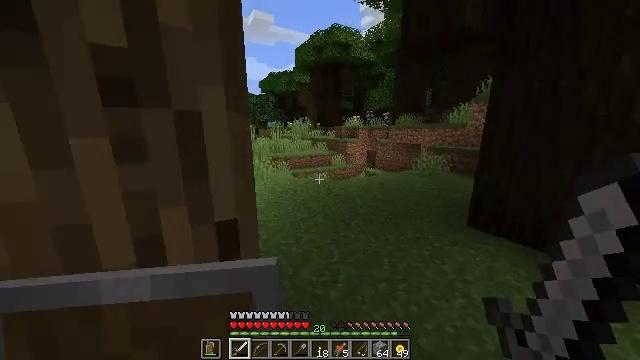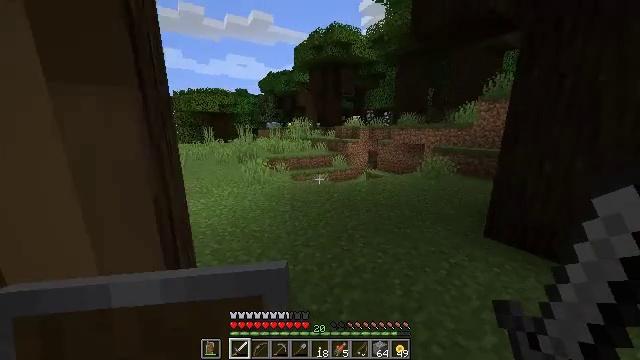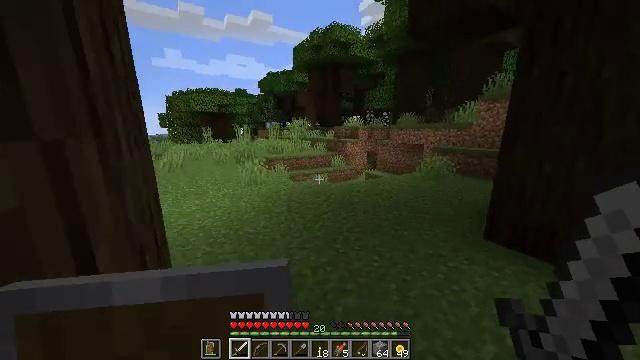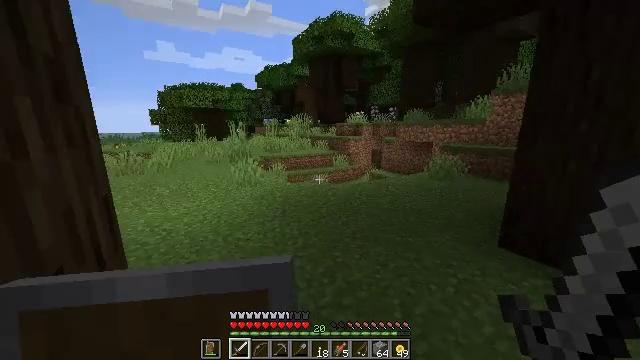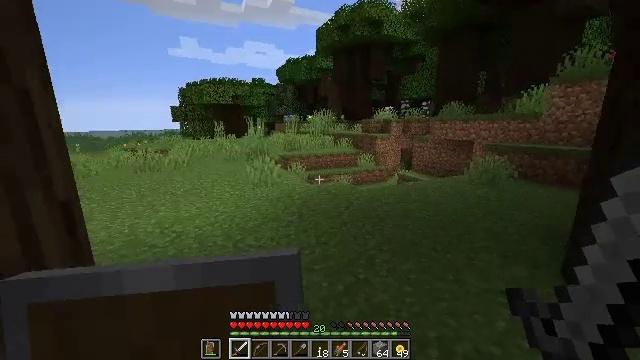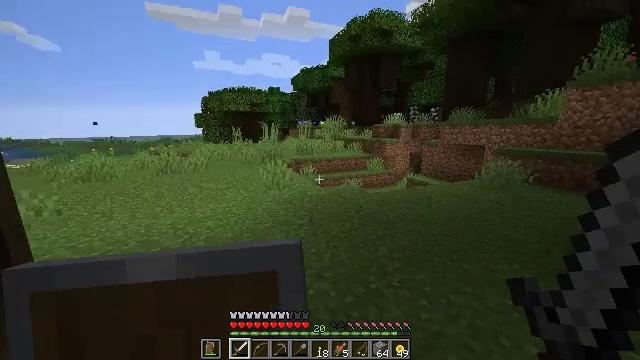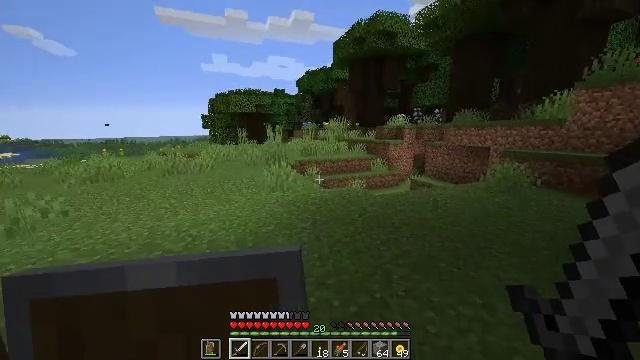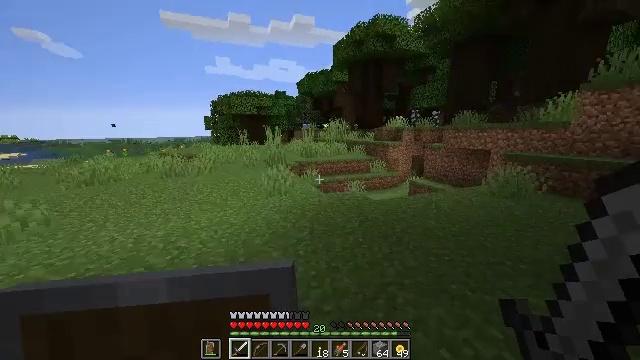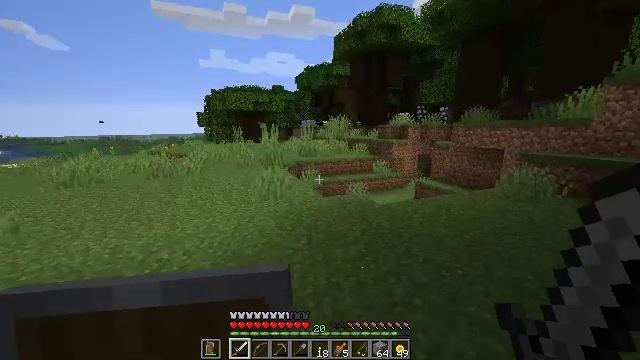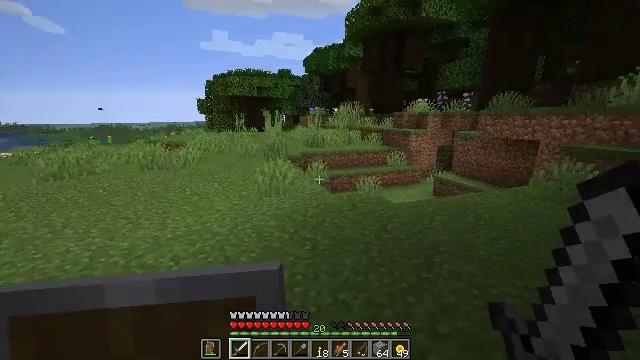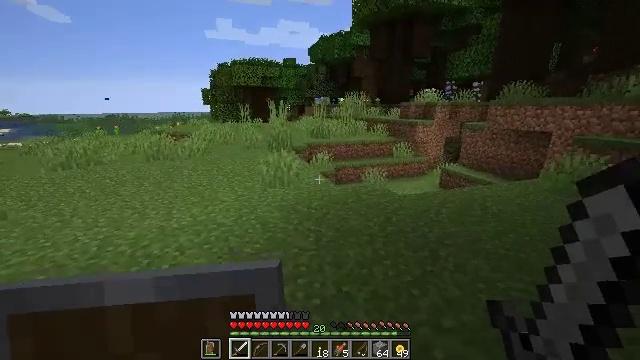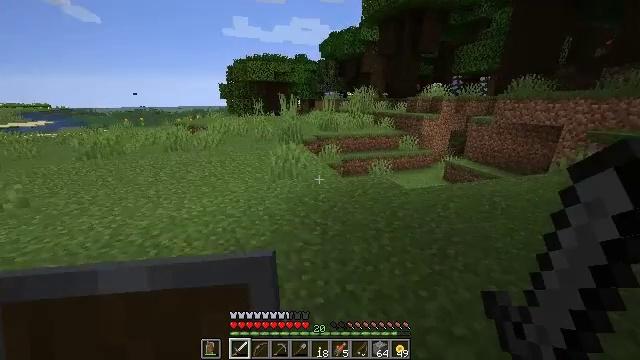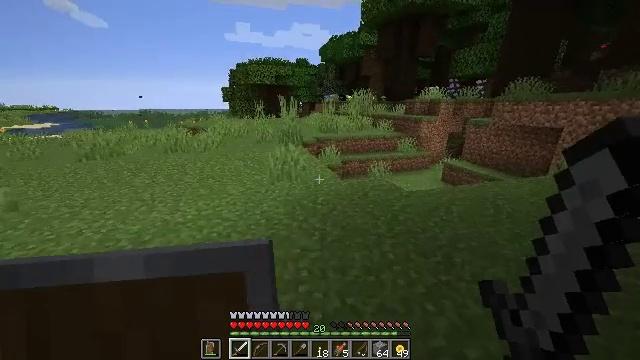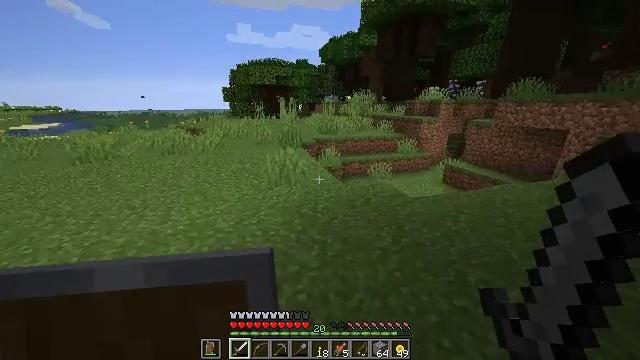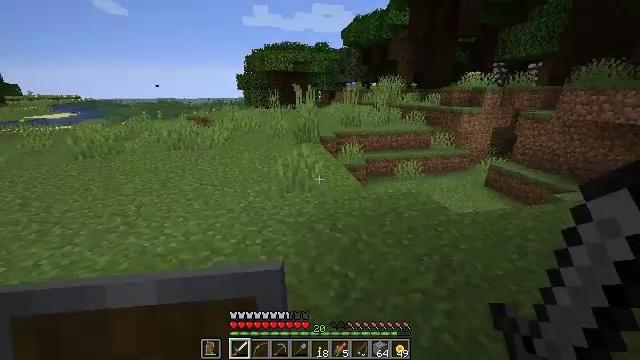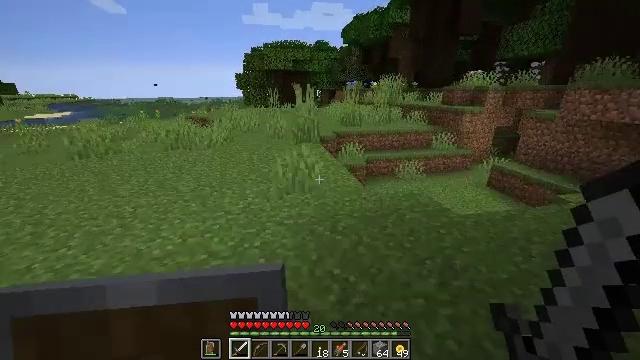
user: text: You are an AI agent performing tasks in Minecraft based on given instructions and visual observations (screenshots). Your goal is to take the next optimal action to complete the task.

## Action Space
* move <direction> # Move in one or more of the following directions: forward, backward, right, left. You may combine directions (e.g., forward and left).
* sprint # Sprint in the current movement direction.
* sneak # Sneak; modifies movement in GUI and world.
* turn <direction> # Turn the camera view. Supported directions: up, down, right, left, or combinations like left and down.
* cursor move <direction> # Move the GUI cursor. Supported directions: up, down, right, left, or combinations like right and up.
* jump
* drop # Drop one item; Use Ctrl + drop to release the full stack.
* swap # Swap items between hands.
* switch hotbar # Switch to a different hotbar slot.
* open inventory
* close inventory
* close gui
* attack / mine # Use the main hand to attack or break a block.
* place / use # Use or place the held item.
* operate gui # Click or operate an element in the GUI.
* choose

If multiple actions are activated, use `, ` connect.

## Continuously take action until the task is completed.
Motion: motion action
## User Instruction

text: Pick the peony from the grass.
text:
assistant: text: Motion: move forward
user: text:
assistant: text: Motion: move forward
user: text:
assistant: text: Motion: move forward, sprint
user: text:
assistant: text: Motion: move forward, sprint, turn left
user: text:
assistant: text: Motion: move forward, sprint, turn left
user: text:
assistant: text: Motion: move forward, turn left
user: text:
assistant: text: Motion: move forward
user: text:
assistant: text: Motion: move forward
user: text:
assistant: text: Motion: move forward, turn left and down
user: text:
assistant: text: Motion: move forward, turn left and down
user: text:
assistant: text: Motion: move forward, turn left and down
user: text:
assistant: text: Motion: move forward
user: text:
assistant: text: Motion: move forward
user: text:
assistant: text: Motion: move forward, turn left and down
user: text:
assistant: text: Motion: move forward
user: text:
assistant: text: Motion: move forward
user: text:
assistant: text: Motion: move forward
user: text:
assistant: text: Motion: move forward and move left, turn right and up
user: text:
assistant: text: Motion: move forward and move left
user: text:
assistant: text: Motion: move forward and move left, turn right and up
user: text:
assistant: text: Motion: move forward and move left
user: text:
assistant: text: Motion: move forward and move left
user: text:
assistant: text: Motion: move forward and move left
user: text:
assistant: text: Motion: move forward and move left
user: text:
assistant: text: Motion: move forward and move left
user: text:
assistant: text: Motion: move forward and move left
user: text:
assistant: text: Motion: move forward and move left
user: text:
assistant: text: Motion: move forward and move left, turn right and down
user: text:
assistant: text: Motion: move forward and move left, turn right and down
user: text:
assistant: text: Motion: move forward and move left, turn right